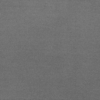
Label: dusty